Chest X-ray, PA view. Patient: 33 years old, sex F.
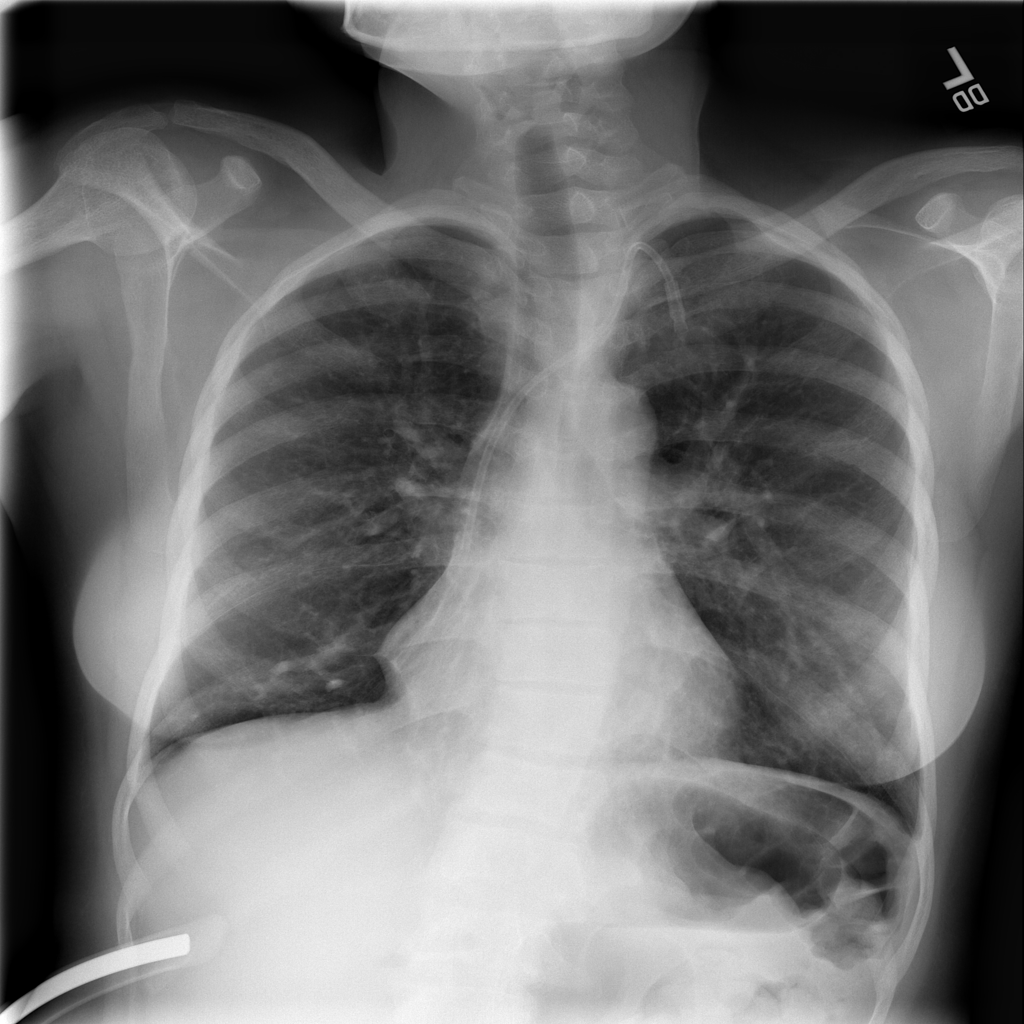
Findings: Consolidation